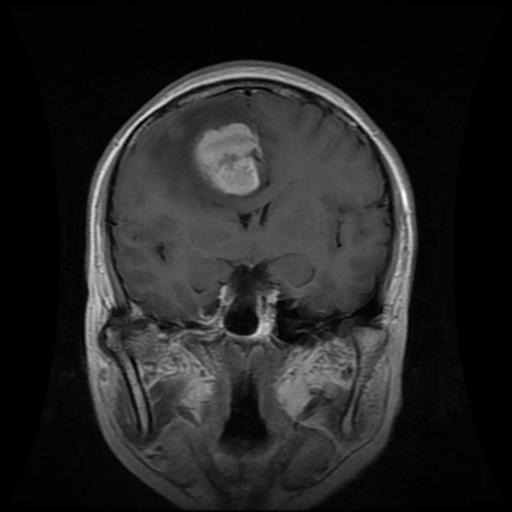
Label: meningioma